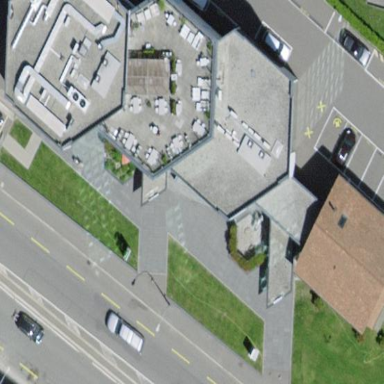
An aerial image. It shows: Building part with flat roof.